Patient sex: M
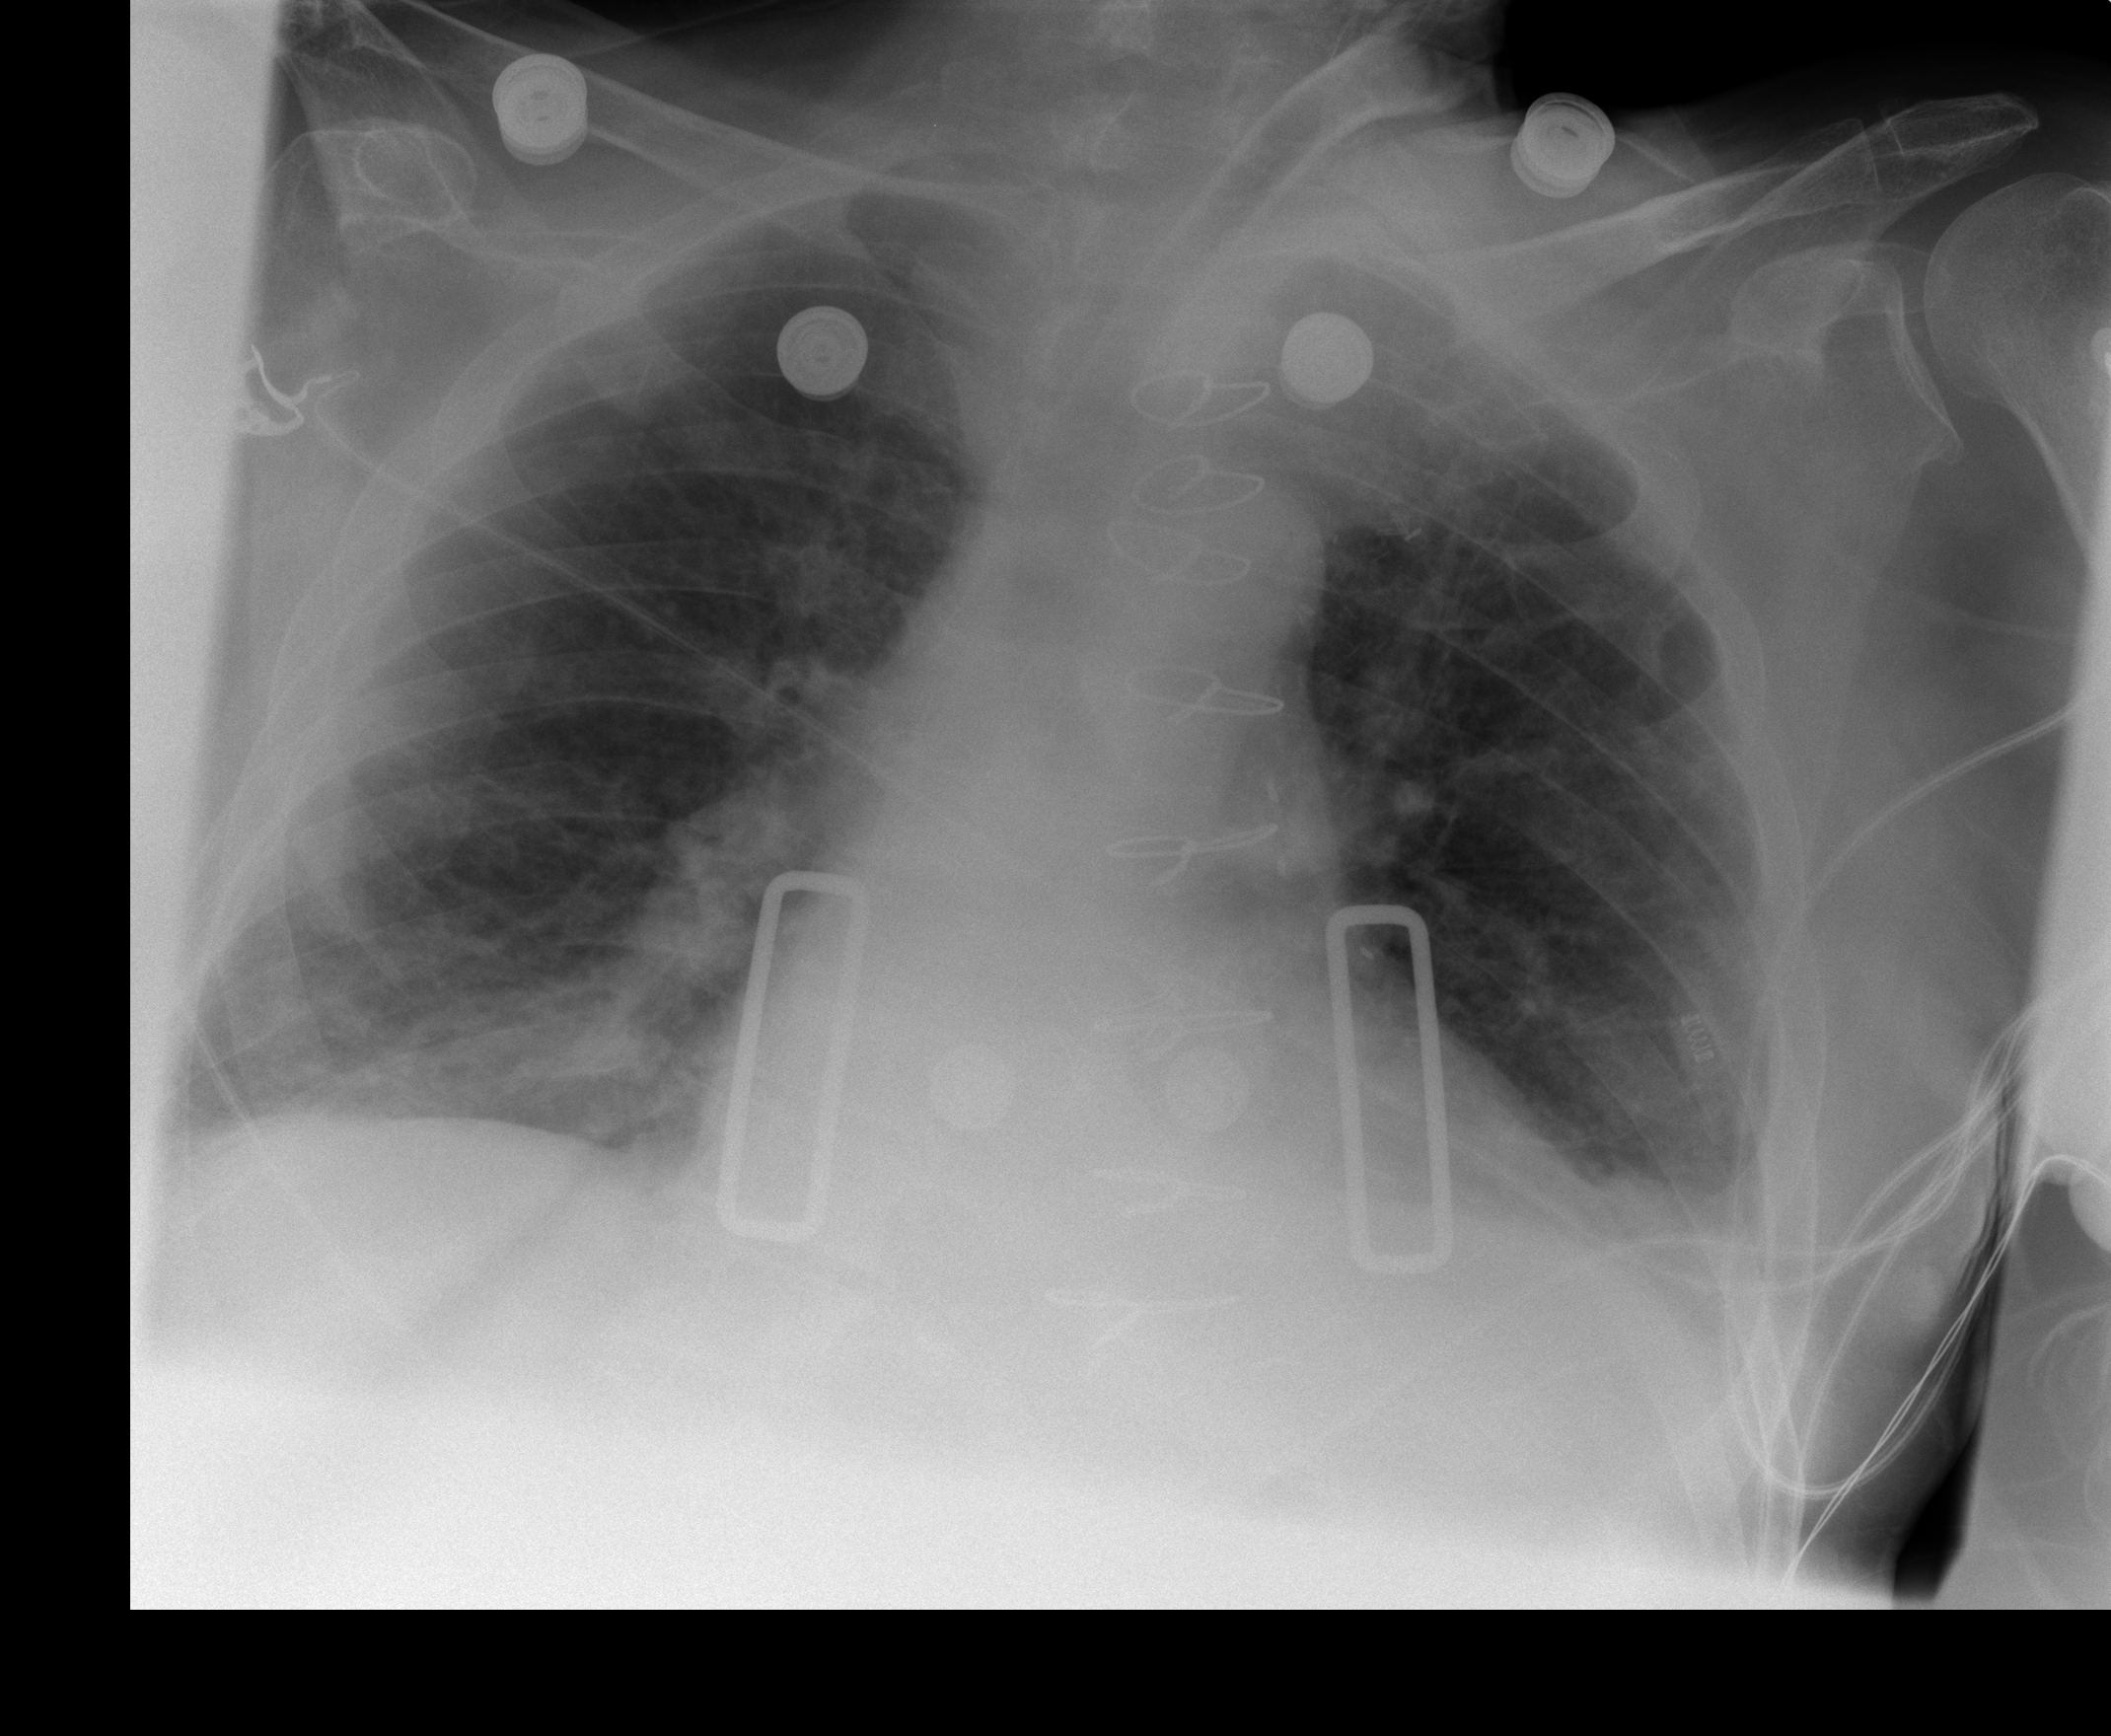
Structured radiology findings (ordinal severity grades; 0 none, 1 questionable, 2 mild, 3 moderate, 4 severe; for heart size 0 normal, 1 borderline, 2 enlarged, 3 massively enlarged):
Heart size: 2
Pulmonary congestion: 1
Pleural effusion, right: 0
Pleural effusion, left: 2
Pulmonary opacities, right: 2
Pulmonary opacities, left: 0
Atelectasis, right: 0
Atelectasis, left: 2